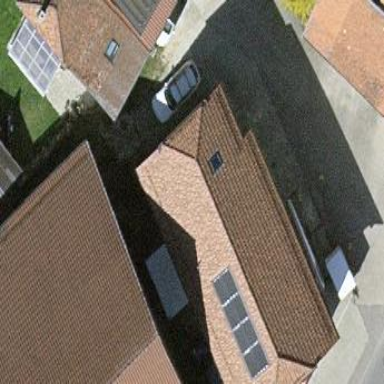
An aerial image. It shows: Detached building with gabled roof.